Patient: sex M, age 65
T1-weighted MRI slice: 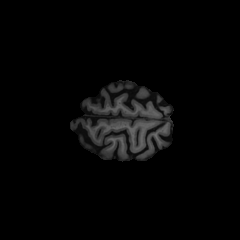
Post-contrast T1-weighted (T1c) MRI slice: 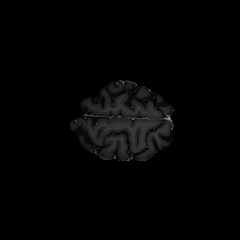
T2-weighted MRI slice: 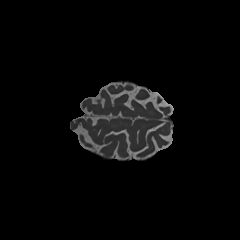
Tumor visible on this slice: no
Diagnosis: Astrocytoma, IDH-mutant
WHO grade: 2